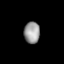
Tissue: lung
Cell type: Epithelial cells
Senescence score: 0.1671
Nuclear area (px): 338
Mean DAPI intensity: 153.737